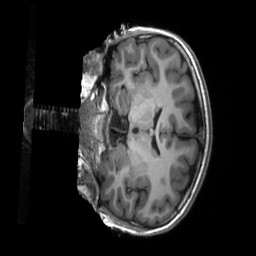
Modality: T1w
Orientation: coronal
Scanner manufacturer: siemens
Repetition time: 2.3 s
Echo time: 0.00229 s